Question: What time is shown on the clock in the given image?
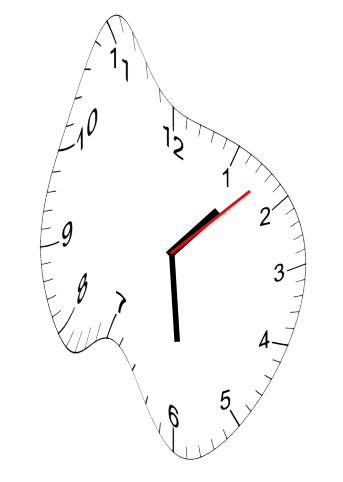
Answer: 01:29:08